Interaction volume radius: 5 \u00c5
Interaction volume height: 15 \u00c5
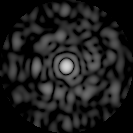
Disorder parameter: 0.8464